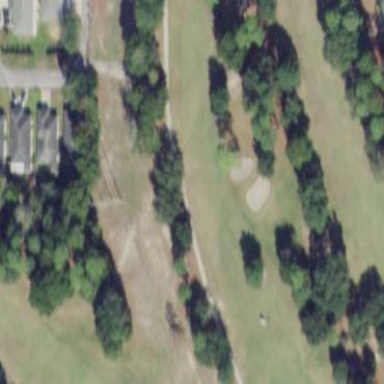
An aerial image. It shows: Lush grass fairway on golf course.